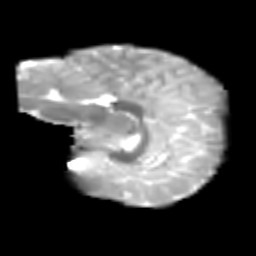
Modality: T2w
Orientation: sagittal
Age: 7
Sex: female
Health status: healthy